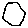
Label: hexagon